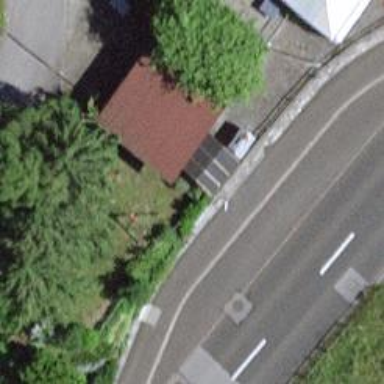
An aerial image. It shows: Post box is visible.